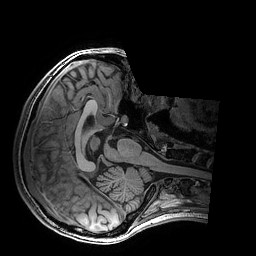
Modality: T1w
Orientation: axial
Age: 20
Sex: female
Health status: healthy
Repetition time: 2.53 s
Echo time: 0.0034 s